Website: walmart
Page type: account-selection
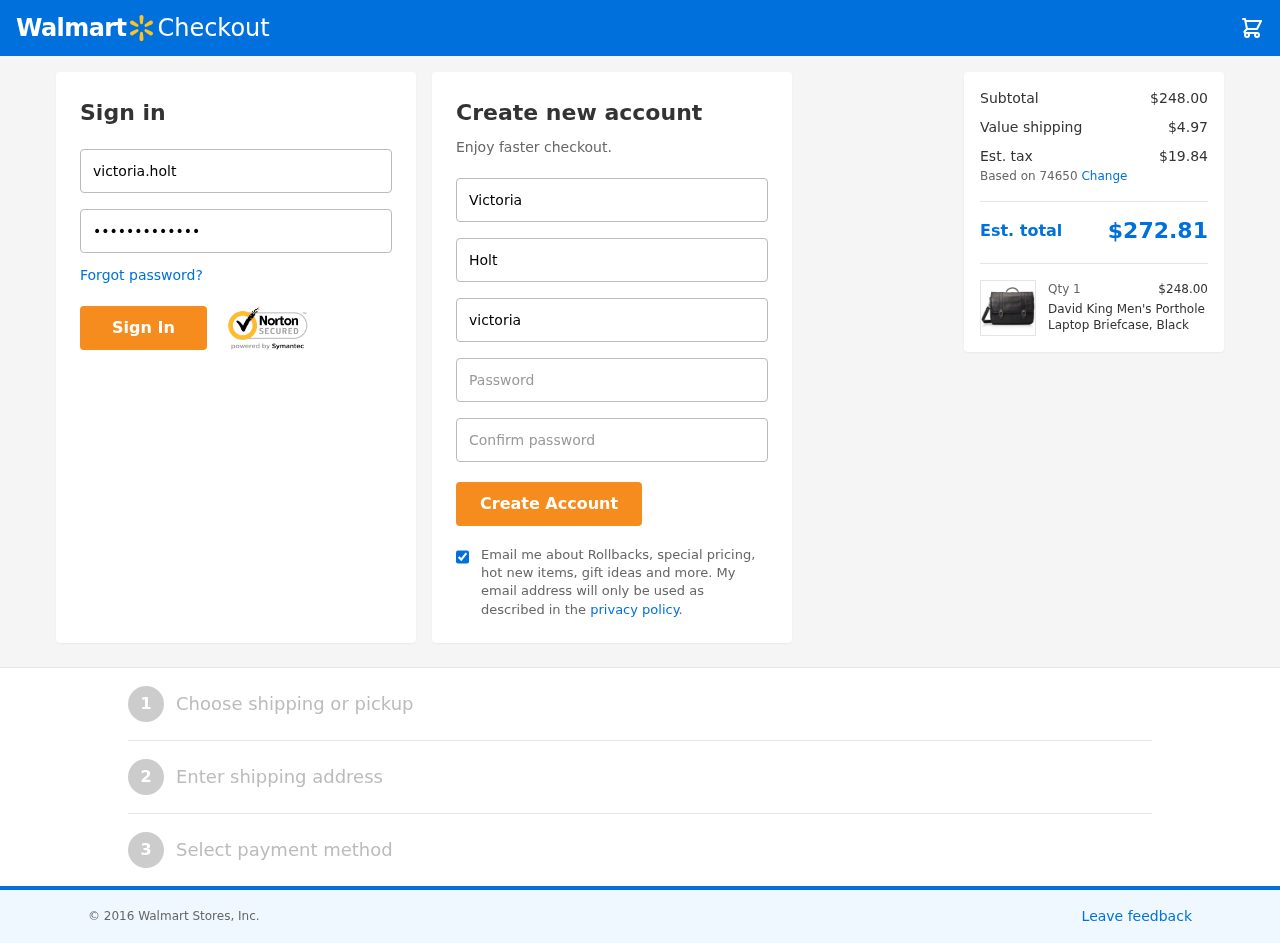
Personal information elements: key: PII_EMAIL
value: victoriaholt@yahoo.com
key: PII_FIRSTNAME
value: Victoria
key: PII_LASTNAME
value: Holt
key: PII_LOGIN_USERNAME
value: victoria.holt
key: PII_POSTCODE
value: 74650
Product elements: key: PRODUCT1_NAME
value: David King Men's Porthole Laptop Briefcase, Black
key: PRODUCT1_PRICE
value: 248
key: PRODUCT1_QUANTITY
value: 1
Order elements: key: ORDER_SUBTOTAL
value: $248.00
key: ORDER_SHIPPING_COST
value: $4.97
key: ORDER_TAX
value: $19.84
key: ORDER_TOTAL
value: $272.81